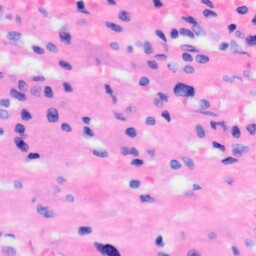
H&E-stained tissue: Liver